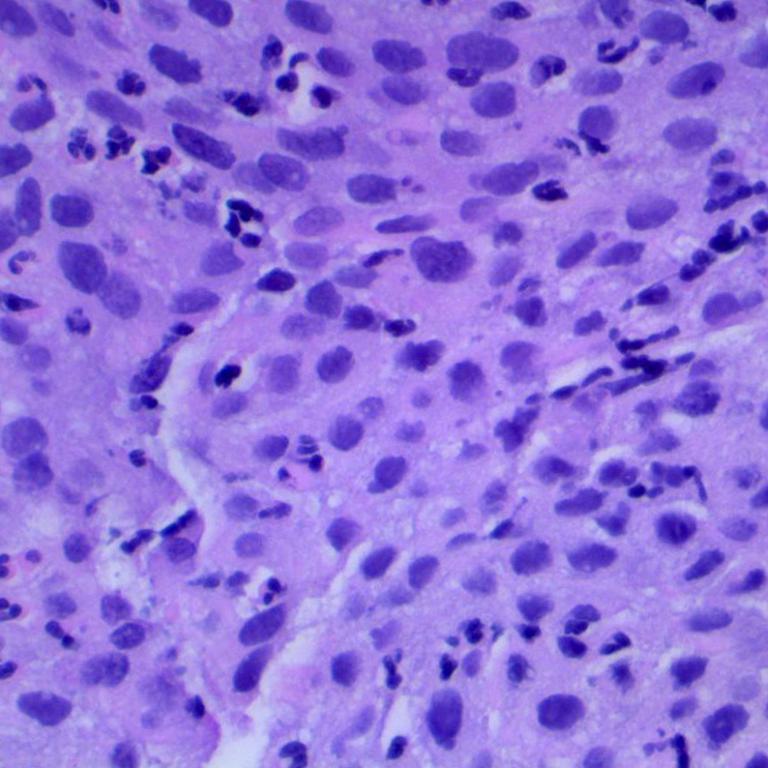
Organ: lung
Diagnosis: squamous carcinomas